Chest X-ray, AP view. Patient: 58 years old, sex M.
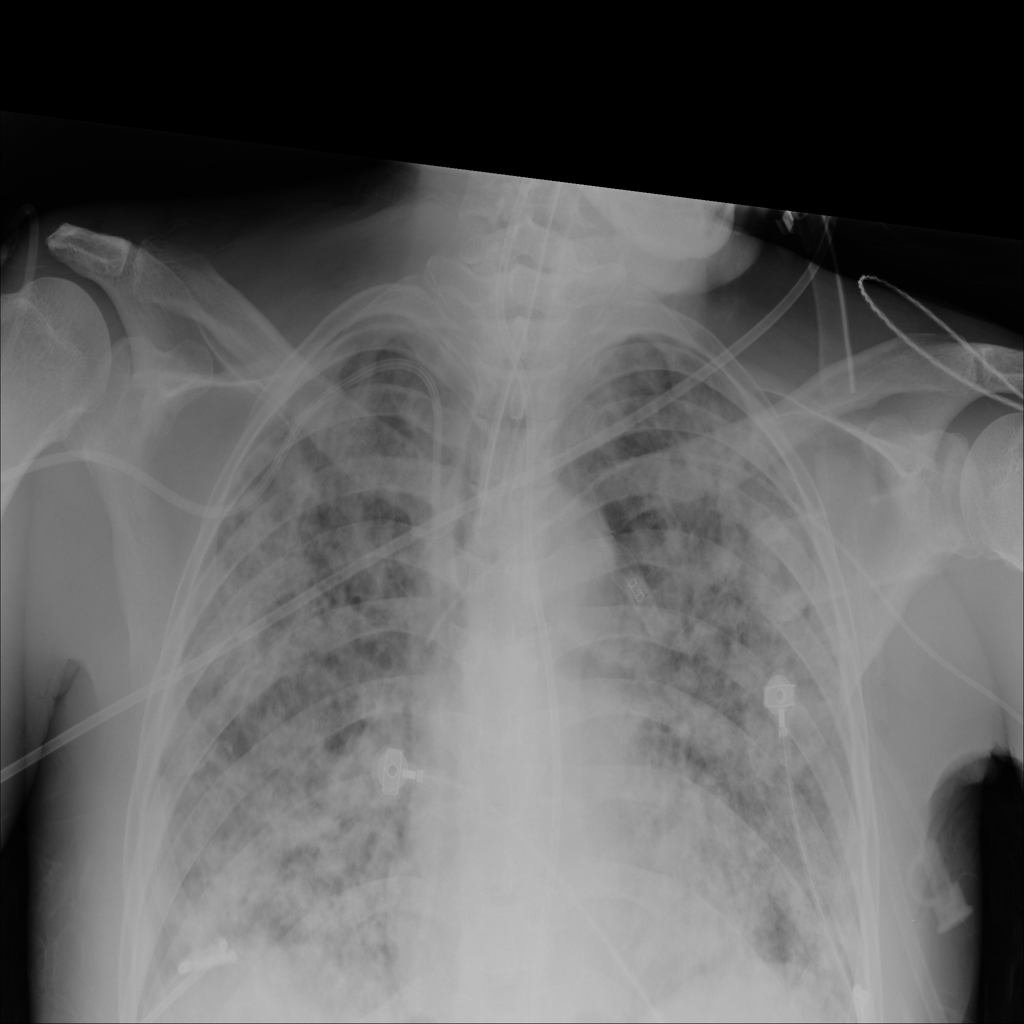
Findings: Infiltration